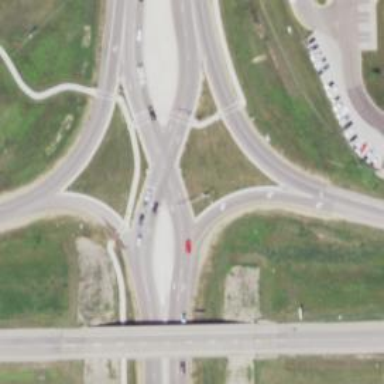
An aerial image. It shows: Motorway link at Diverging Diamond Interchange (DDI).